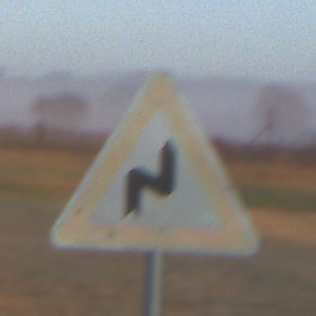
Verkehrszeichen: DoppelkurveRechts
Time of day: Dawn
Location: Outdoor (Nature)
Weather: Clear
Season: NotSpecified
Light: Natural